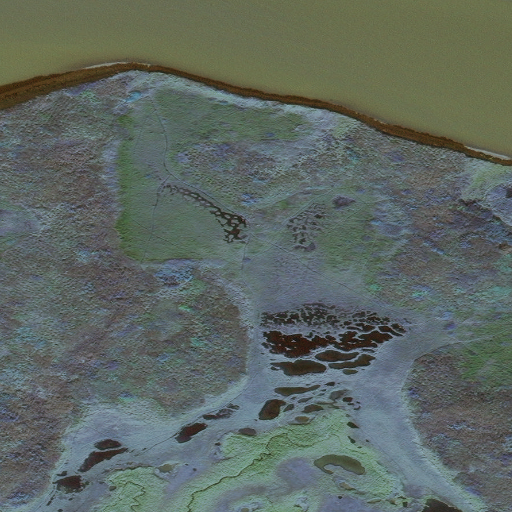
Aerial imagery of cape in Alaska named Second Cape containing only unknown